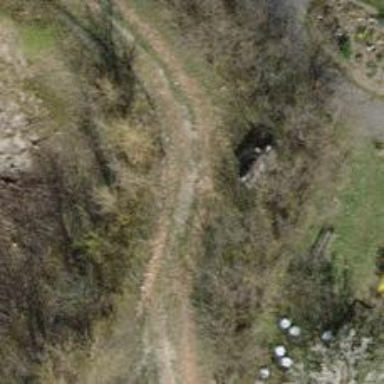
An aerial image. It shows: Track road with grade3 tracktype.